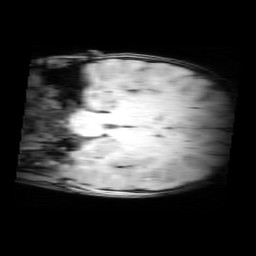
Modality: MP2RAGE
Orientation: coronal
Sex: male
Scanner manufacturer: siemens
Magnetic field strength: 3 T
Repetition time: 5 s
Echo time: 0.00355 s